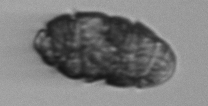
Label: Margalefidinium